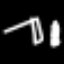
Label: pencil